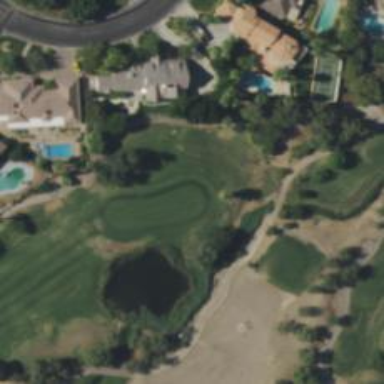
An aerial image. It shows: View of golf hole.